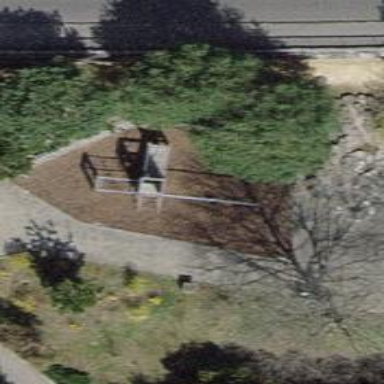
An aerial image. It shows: Playground area for leisure land.